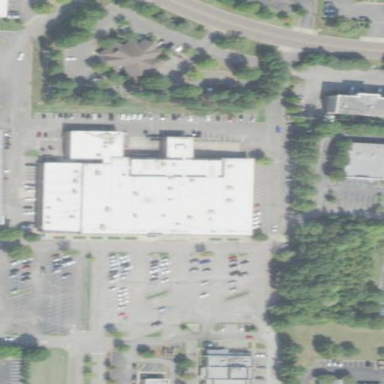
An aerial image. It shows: Retail building.